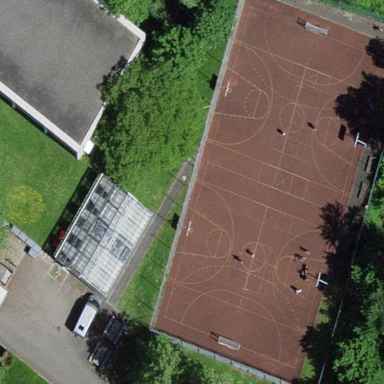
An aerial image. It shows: Basketball court on leisure land pitch.